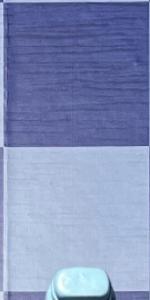
Label: Empty